Chest X-ray:
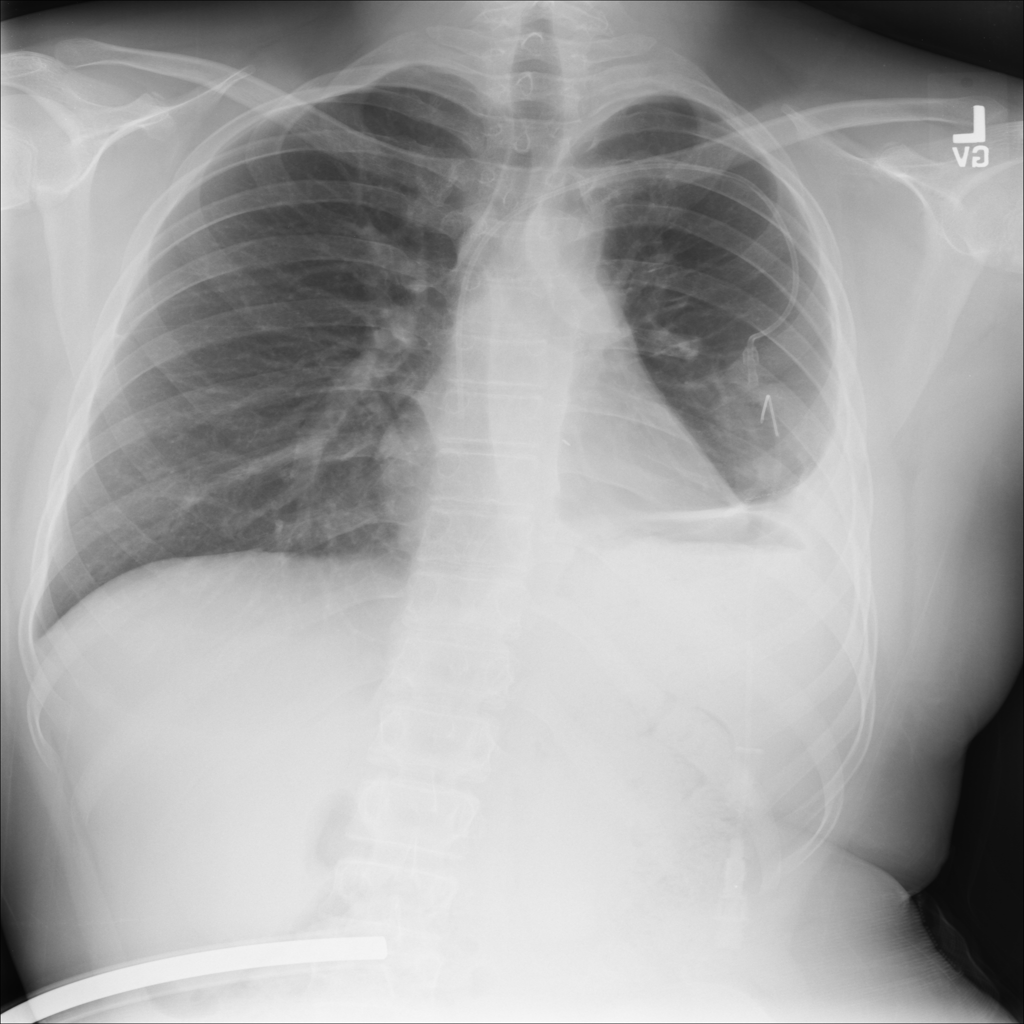
Findings: Effusion
No abnormal finding: no